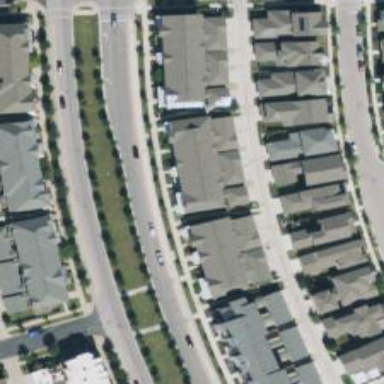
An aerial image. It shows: Sidewalk along the footway.